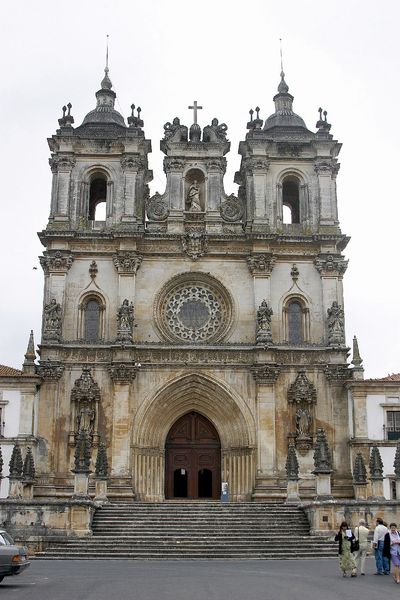
Titel: Klosterkirche Santa Maria in Alcobaca
Standort: Alcobaca, Santa Maria (EU - P)
Schlagwörter: bäume, fenster, frankreich, glas, holz, säule, tür, gebäude, barock, stein, kirche, gotik, renaissance, turm, skulptur, spanien, fassade, italien, pilaster, figuren, treppe, aufgang, stufen, tor, nische, kreuz, kathedrale, portal, rosette, spitzbogen, romanik, volute, klarheit